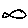
Label: fish